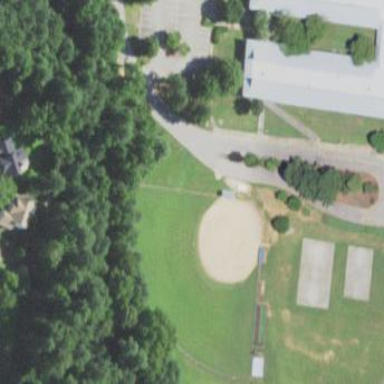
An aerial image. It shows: Baseball pitch for leisure and sports activities.